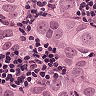
Metastatic tissue present: yes